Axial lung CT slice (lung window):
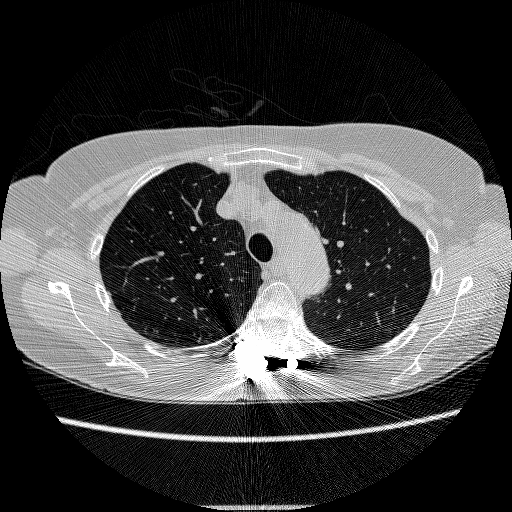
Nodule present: no